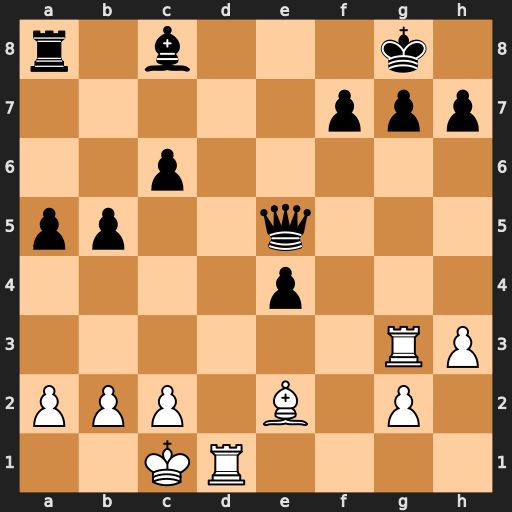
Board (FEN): r1b3k1/5ppp/2p5/pp2q3/4p3/6RP/PPP1B1P1/2KR4
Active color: w
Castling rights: -
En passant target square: -
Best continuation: Rd8+ Qe8 Rxe8#